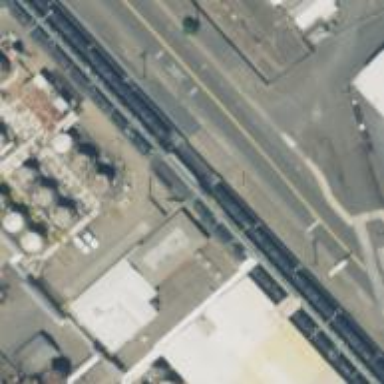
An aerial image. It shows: Railway yard in service.